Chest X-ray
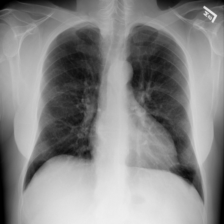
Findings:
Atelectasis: negative
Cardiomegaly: negative
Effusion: negative
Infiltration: negative
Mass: negative
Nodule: negative
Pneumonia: negative
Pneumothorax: negative
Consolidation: negative
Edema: negative
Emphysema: negative
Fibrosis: negative
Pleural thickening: negative
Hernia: negative